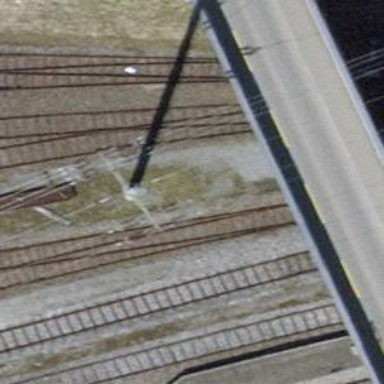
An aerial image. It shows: Double and single wires on the power line.